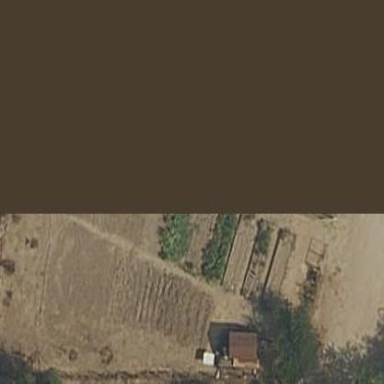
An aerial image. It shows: Allotments area.